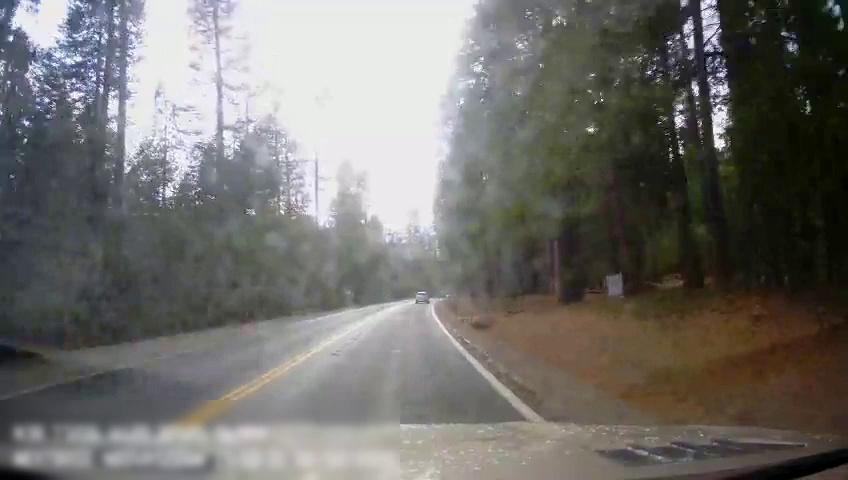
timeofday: Day
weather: Sunny
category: Drivable Space
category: Vehicles | SUV
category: Lanes | Current Lane
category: Lanes | Current Lane
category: Lanes | Opposite Lane
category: Lanes | Opposite Lane